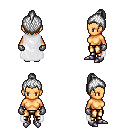
a pixel art fantasy rpg character, female body template, human, tanned skin, white cape, gold greaves, white short topknot hairstyle, metal gloves, metal boots, four views (front, back, left, right), 2x2 character sprite sheet, small pixel art, hard edges, no anti-aliasing